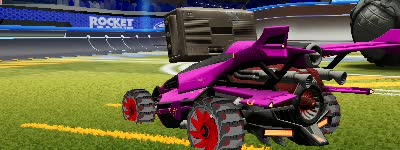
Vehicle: aftershock